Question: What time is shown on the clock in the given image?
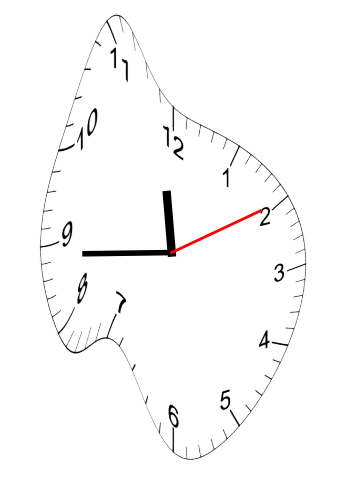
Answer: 11:44:10